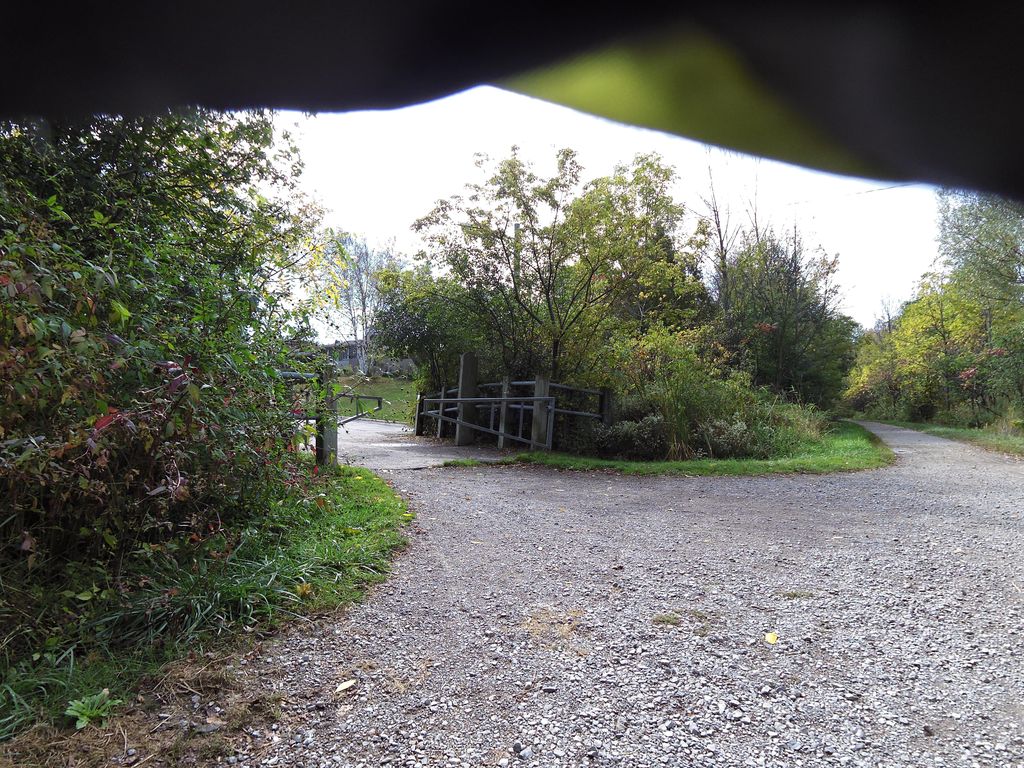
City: hamilton